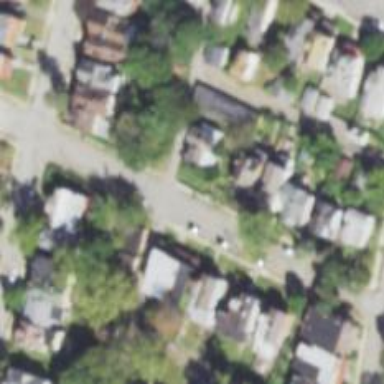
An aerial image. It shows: Alleyway designated as service road.